Brain MRI, t2w sequence, axial 2D slice.
Patient: age 35, sex F, weight 78 kg, height 1.78 m
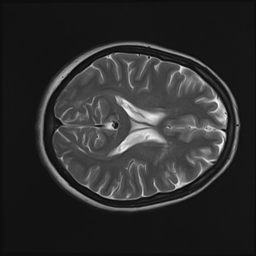